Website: home-depot
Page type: billing-address
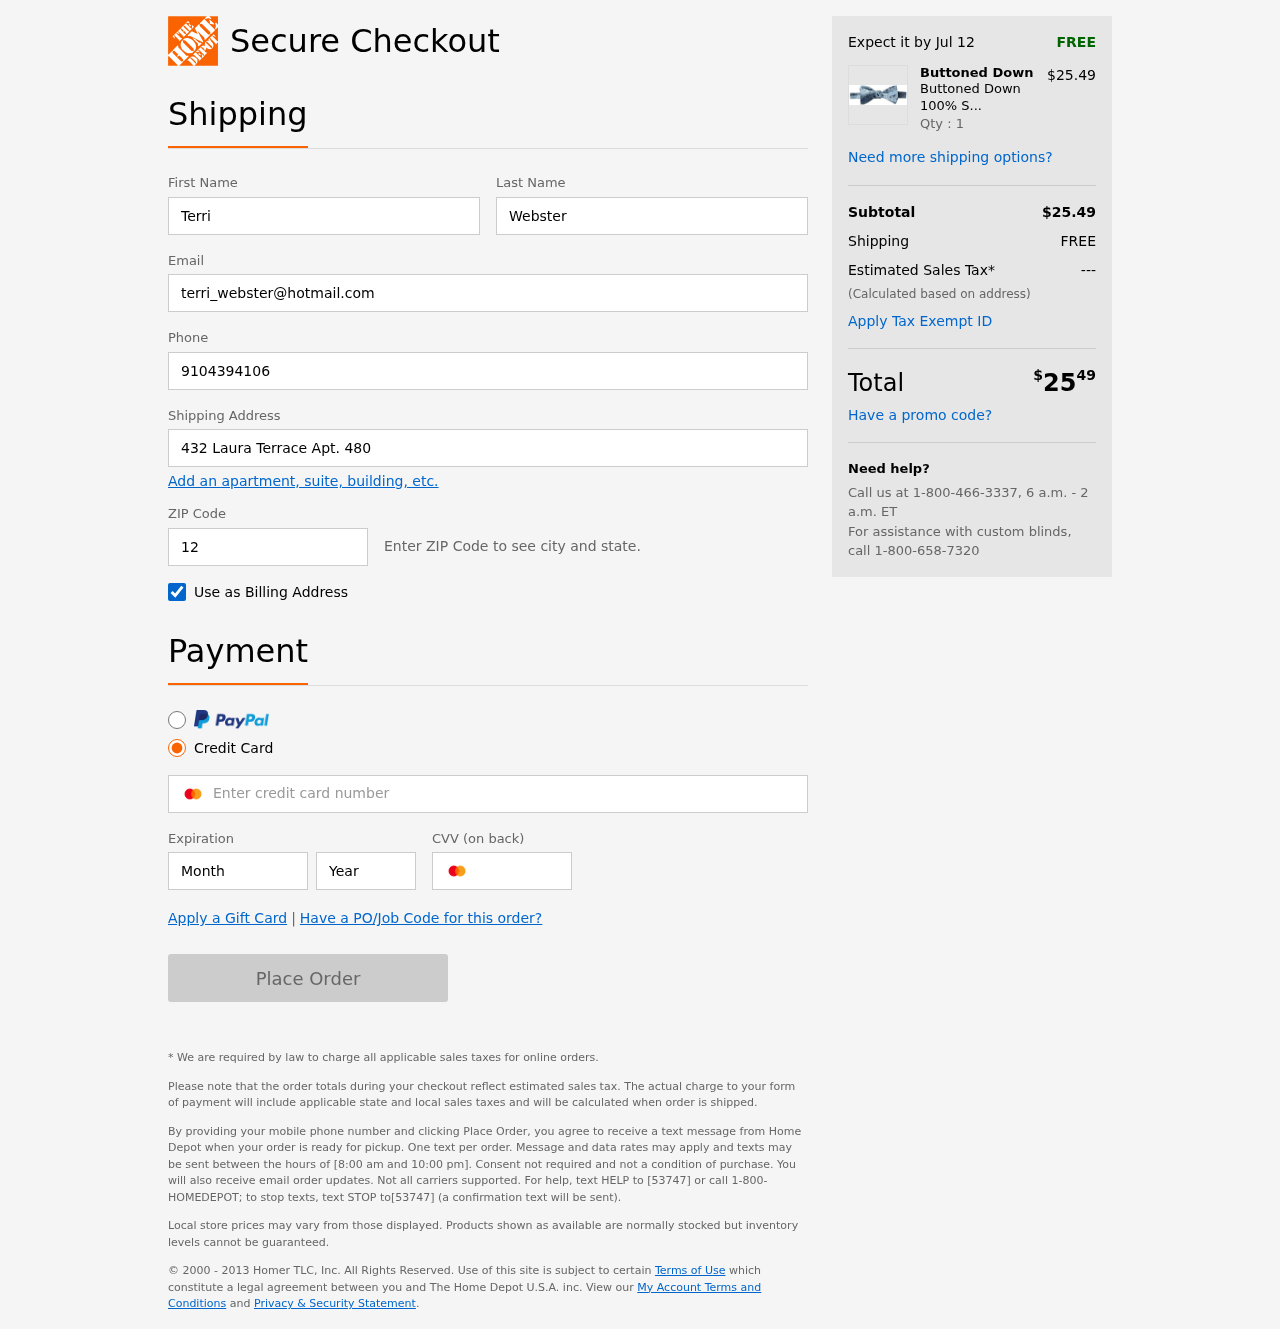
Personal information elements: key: PII_FIRSTNAME
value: Terri
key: PII_LASTNAME
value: Webster
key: PII_EMAIL
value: terri_webster@hotmail.com
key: PII_PHONE
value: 9104394106
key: PII_STREET
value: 432 Laura Terrace Apt. 480
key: PII_POSTCODE
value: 12178
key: PII_CARD_NUMBER
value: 2249 2600 4394 8089
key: PII_CARD_EXPIRY_MONTH
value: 09
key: PII_CARD_CVV
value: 037
Product elements: key: PRODUCT1_BRAND
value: Buttoned Down
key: PRODUCT1_NAME
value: Buttoned Down 100% Silk Self Bow Tie, Turquoise Paisley, One Size
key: PRODUCT1_PRICE
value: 25.49
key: PRODUCT1_QUANTITY
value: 1
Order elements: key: ORDER_DELIVERY_DATE
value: Jul 12
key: ORDER_SUBTOTAL
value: $25.49
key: ORDER_SHIPPING_COST
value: FREE
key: ORDER_TAX
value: ---
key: ORDER_TOTAL2
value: $2549